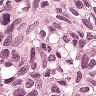
Metastatic tissue present: yes